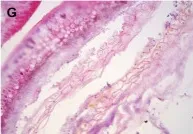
Immunostaining of detailed typical water-clear plant cells.
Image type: pathology (immunostaining)